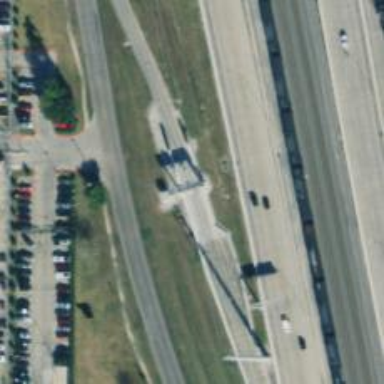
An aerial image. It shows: Toll gantry on the road.